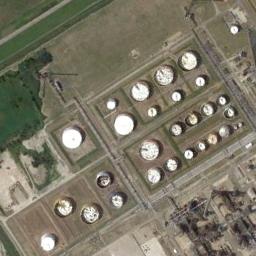
Label: storage tanks